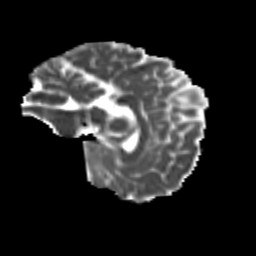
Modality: MD
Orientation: sagittal
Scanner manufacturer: siemens
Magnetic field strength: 3 T
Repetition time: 9.2 s
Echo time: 0.084 s